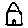
Label: house